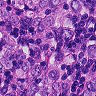
Metastatic tissue present: yes